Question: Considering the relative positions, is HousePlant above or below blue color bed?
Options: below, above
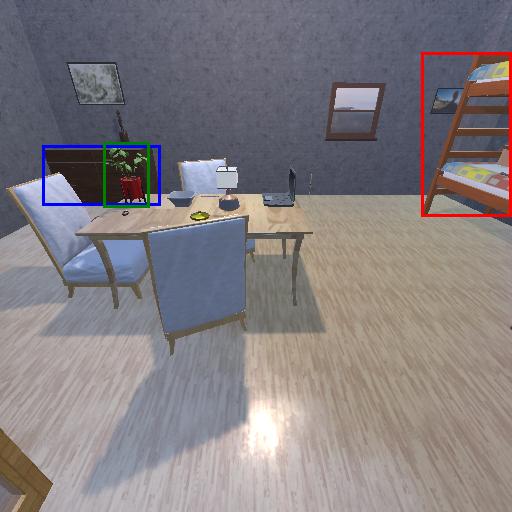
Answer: below